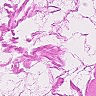
Metastatic tissue present: no